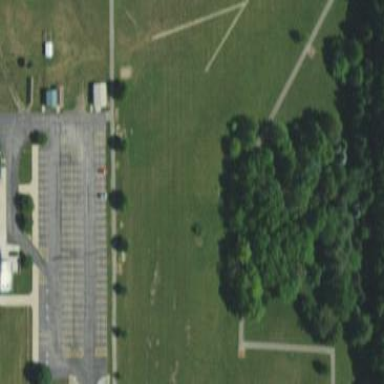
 perfect for leisurely sports activities."